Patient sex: F
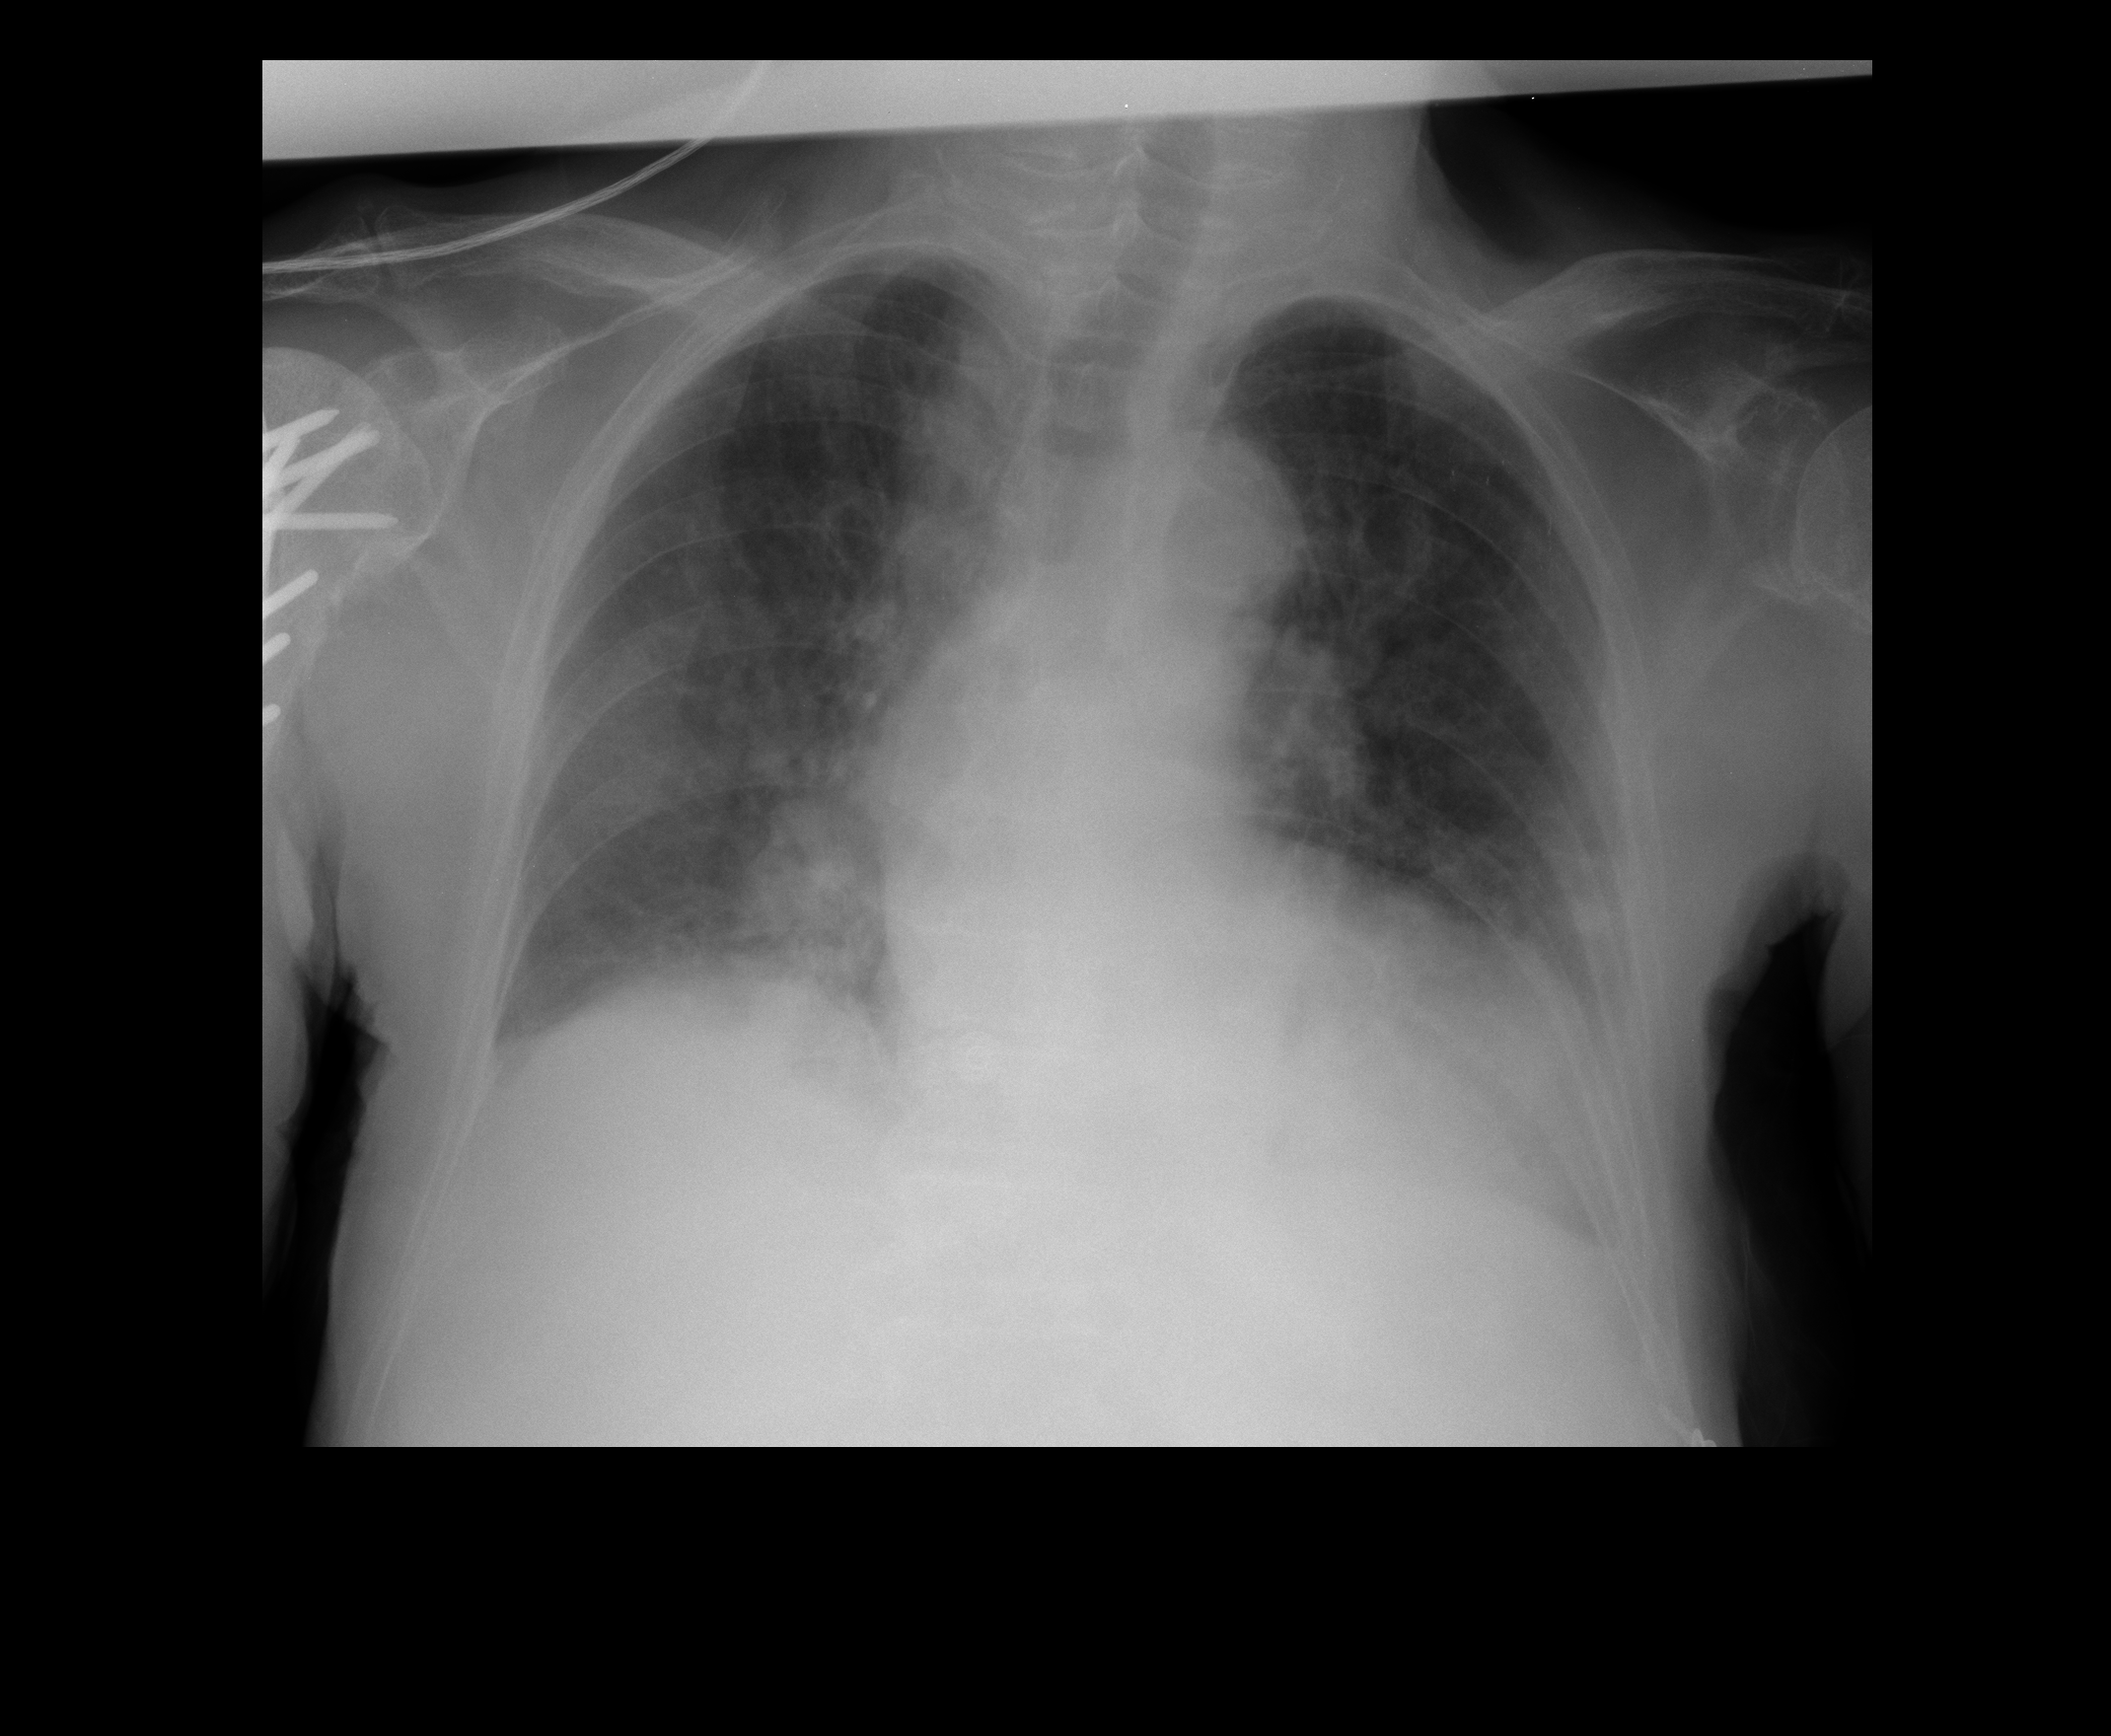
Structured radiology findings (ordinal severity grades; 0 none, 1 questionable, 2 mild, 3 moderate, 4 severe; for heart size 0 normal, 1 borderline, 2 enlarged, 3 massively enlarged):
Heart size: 2
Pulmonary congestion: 2
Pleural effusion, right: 1
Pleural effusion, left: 1
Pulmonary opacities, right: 2
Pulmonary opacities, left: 2
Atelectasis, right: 2
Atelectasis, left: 2